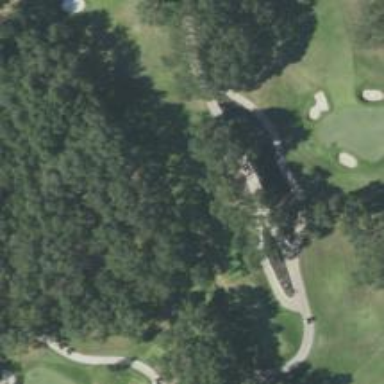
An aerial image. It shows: Path designated for golf carts.